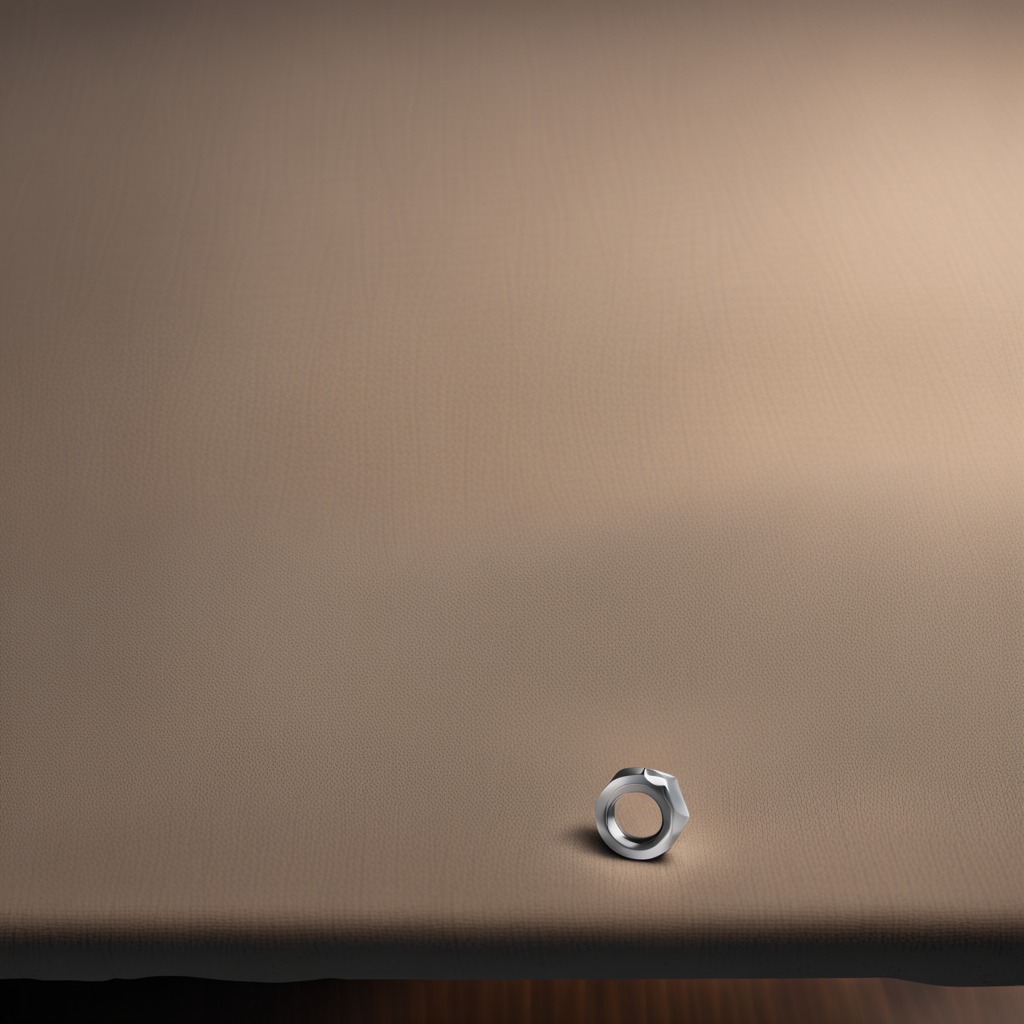
A metal nut lies on the wooden table.